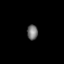
Tissue: lung
Cell type: Epithelial cells
Senescence score: 0.2336
Nuclear area (px): 160
Mean DAPI intensity: 114.469